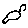
Label: bird